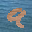
Label: 9